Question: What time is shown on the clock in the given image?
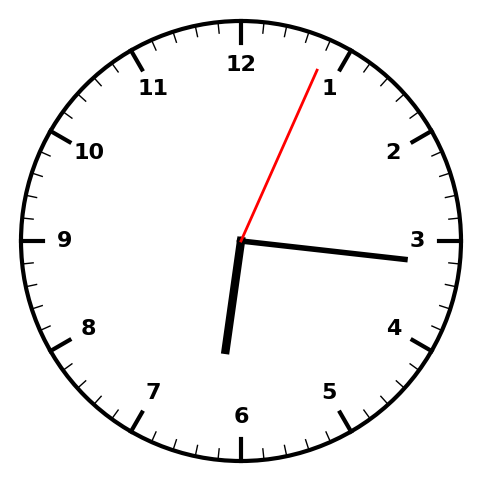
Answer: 06:16:04